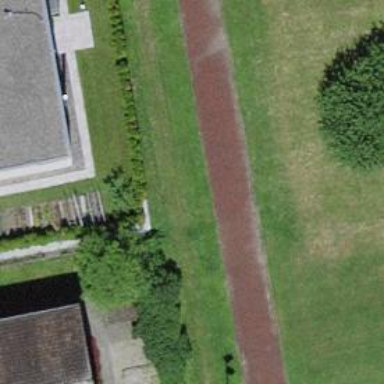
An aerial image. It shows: Track located within leisure land area.